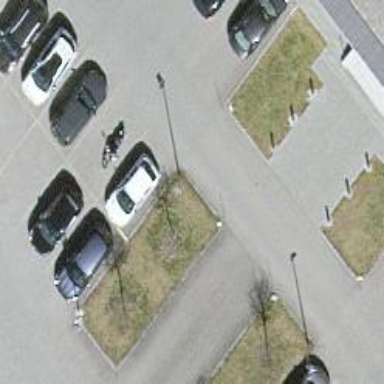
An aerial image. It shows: Parking aisle designated as service road.